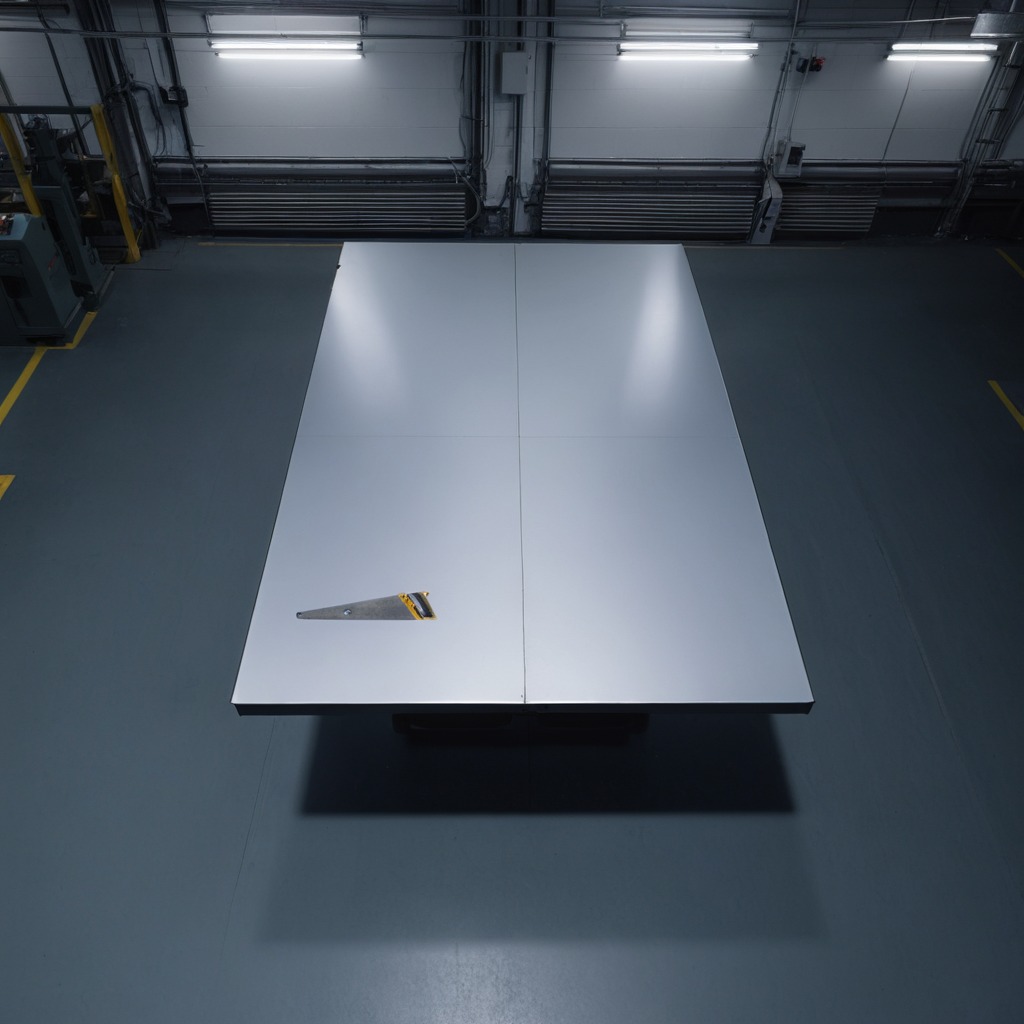
A handheld metal saw is lying on the clean empty table in the basement in the evening.